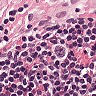
Metastatic tissue present: no